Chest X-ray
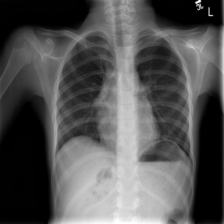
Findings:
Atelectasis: negative
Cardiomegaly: negative
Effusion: negative
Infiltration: negative
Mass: negative
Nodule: negative
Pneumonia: negative
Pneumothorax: negative
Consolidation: negative
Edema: negative
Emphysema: negative
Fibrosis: negative
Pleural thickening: negative
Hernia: negative